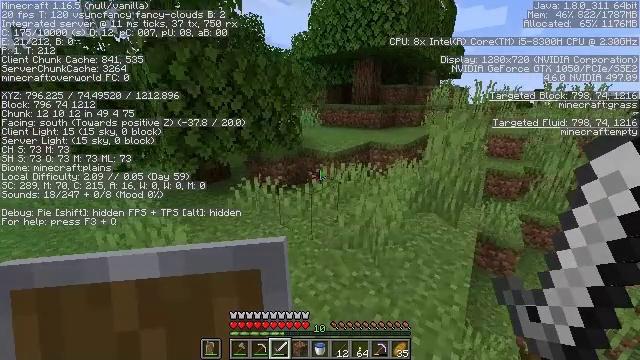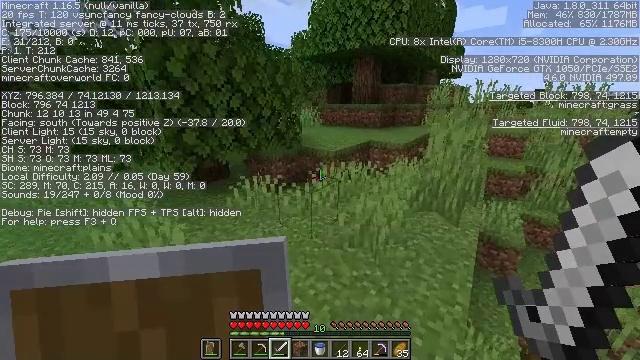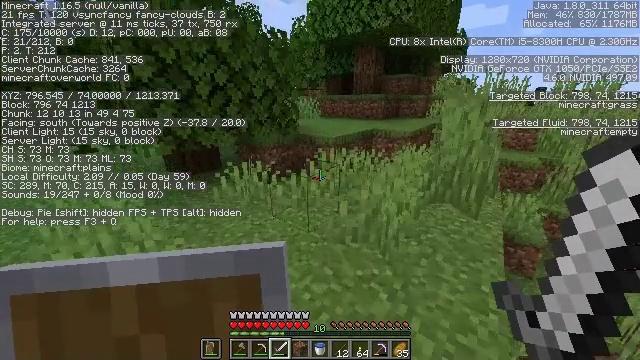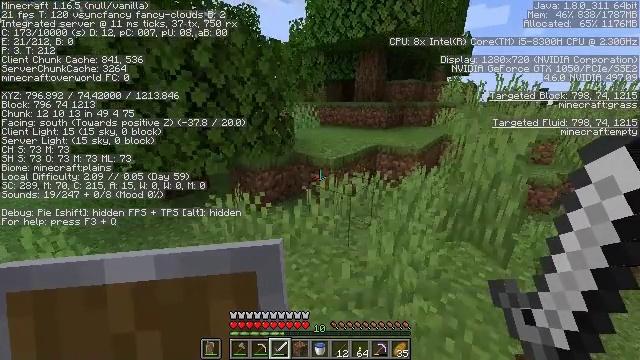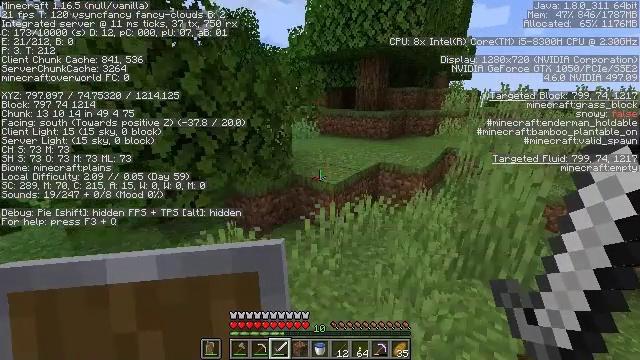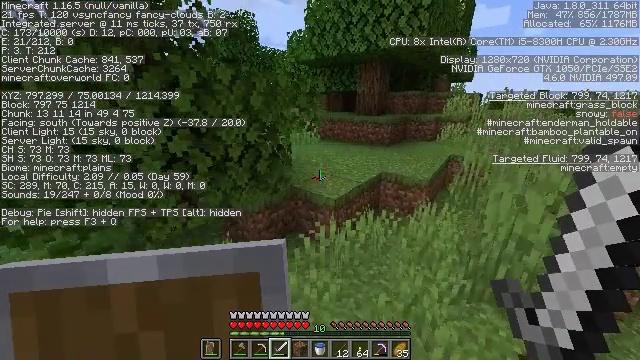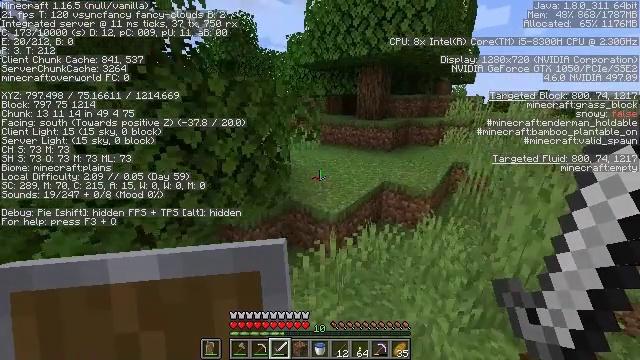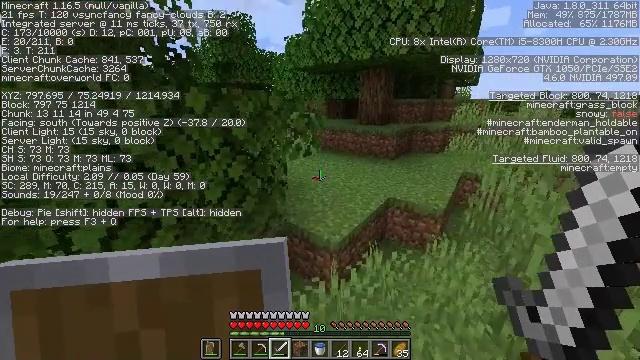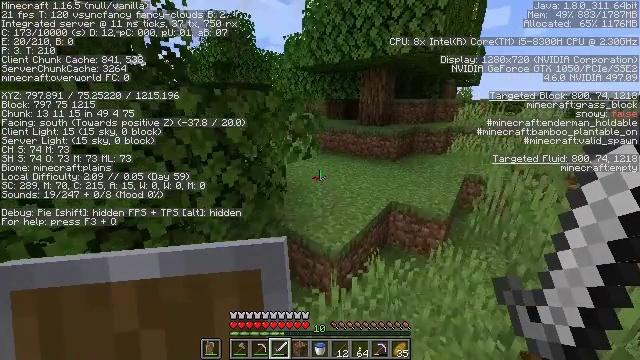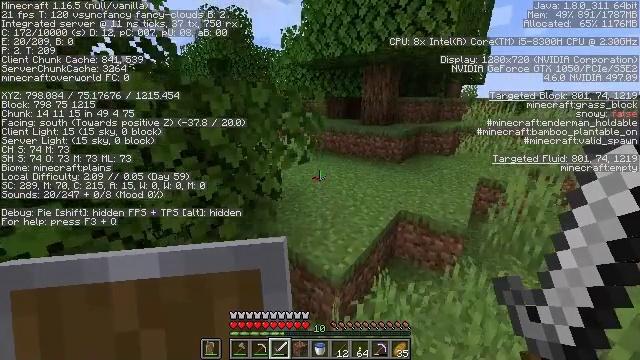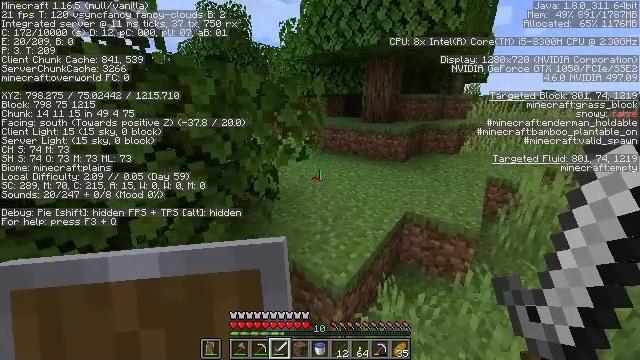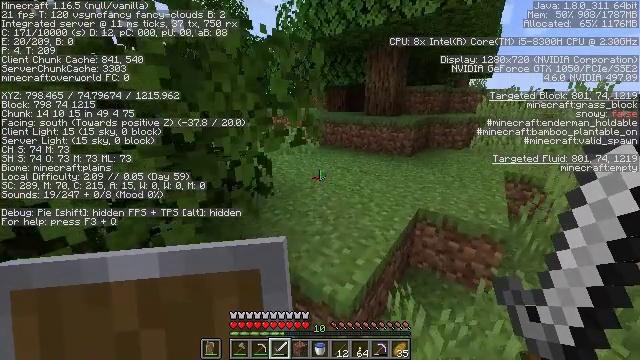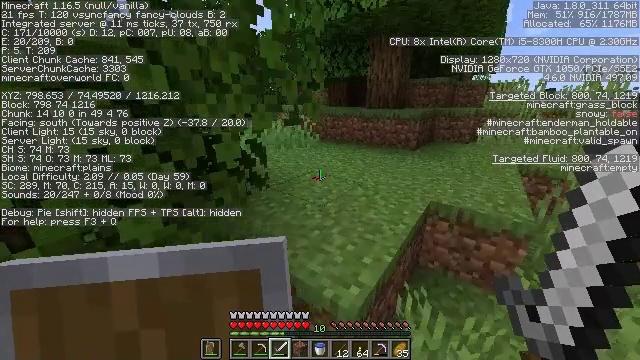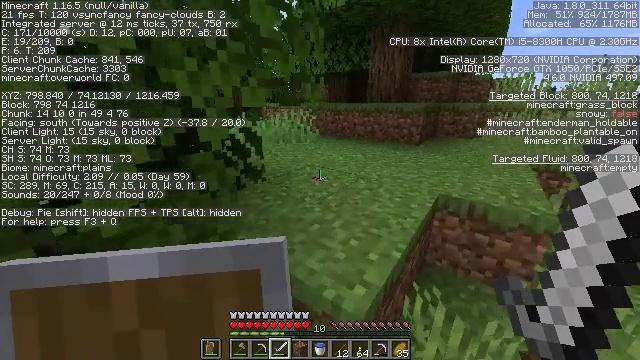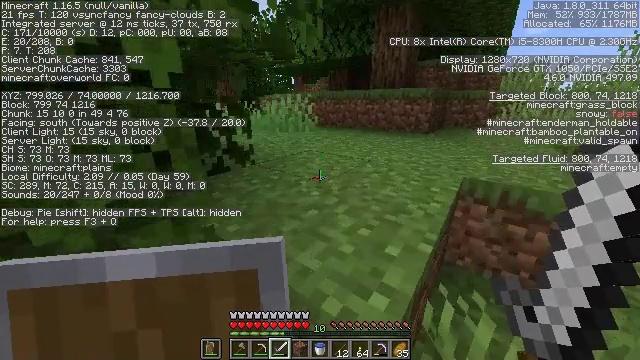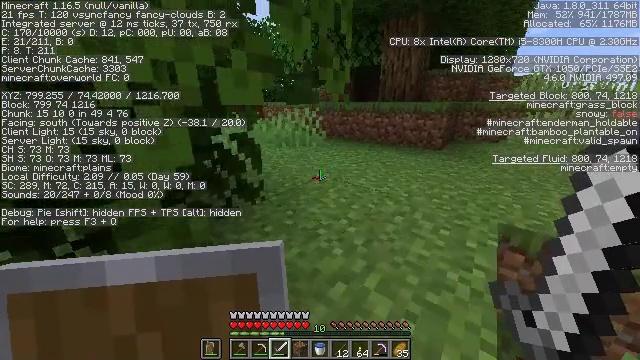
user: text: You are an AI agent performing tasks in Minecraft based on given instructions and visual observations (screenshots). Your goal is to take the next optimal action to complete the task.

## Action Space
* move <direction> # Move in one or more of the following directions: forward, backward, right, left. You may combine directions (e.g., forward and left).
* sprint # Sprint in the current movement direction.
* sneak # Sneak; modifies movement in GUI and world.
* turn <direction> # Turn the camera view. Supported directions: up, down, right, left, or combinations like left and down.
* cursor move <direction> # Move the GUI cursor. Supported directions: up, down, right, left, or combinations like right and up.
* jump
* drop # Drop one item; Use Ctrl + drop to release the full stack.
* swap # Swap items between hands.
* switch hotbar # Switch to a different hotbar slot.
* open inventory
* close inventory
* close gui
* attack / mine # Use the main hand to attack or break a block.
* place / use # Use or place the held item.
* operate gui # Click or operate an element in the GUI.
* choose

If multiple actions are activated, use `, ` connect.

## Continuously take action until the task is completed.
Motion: motion action
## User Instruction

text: Break the yellow bed.
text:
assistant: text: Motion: move forward, sprint, jump
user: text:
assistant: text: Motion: move forward, sprint, jump
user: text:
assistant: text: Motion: move forward, sprint, jump
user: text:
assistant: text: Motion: move forward, sprint, jump
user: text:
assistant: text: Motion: move forward, sprint, jump
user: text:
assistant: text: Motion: move forward, sprint, jump
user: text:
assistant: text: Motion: move forward, sprint, jump
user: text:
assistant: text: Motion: move forward, sprint, jump
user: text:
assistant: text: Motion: move forward, sprint, jump
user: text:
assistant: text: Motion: move forward, sprint, jump
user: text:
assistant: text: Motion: move forward, sprint, jump
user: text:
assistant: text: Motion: move forward, sprint, jump
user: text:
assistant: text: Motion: move forward, sprint, jump
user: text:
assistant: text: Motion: move forward, sprint, jump
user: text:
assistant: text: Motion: move forward, sprint, jump
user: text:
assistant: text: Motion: move forward, sprint, jump
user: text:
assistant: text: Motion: move forward, sprint, jump
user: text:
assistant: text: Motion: move forward, sprint, jump
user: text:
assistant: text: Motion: move forward, sprint, jump
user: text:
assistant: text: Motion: move forward, sprint, jump
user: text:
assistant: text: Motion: move forward, sprint, jump
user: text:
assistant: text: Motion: move forward, sprint, jump
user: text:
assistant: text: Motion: move forward, sprint, jump
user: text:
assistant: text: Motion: move forward, sprint, jump
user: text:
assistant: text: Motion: move forward, sprint, jump
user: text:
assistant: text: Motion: move forward, sprint, jump
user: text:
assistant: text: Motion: move forward, jump
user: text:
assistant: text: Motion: move forward, sprint, jump
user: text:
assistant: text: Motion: move forward, sprint, turn left, jump
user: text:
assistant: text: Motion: move forward, sprint, turn left, jump